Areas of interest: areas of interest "Suning.com (North Second Ring Store)"
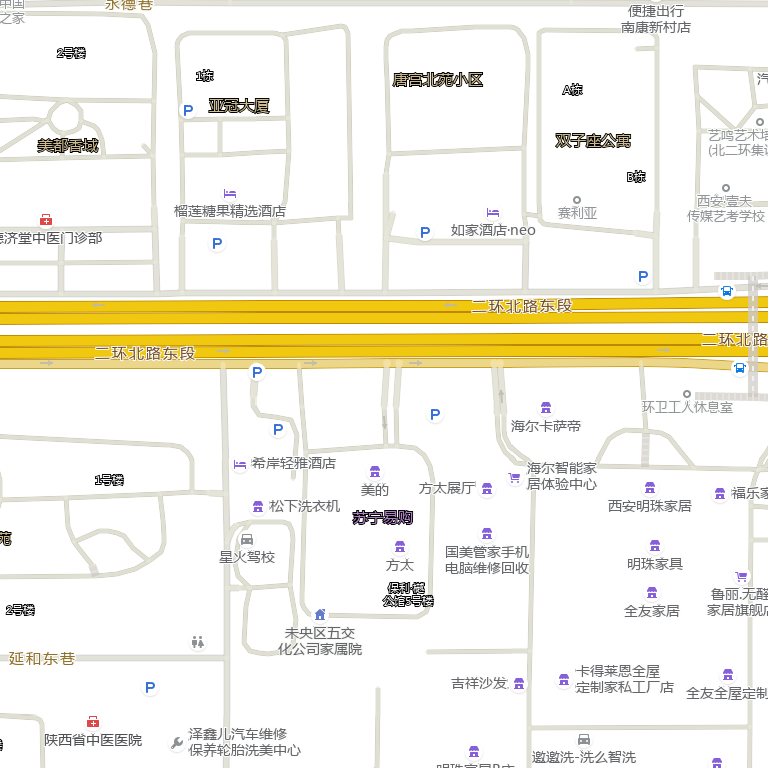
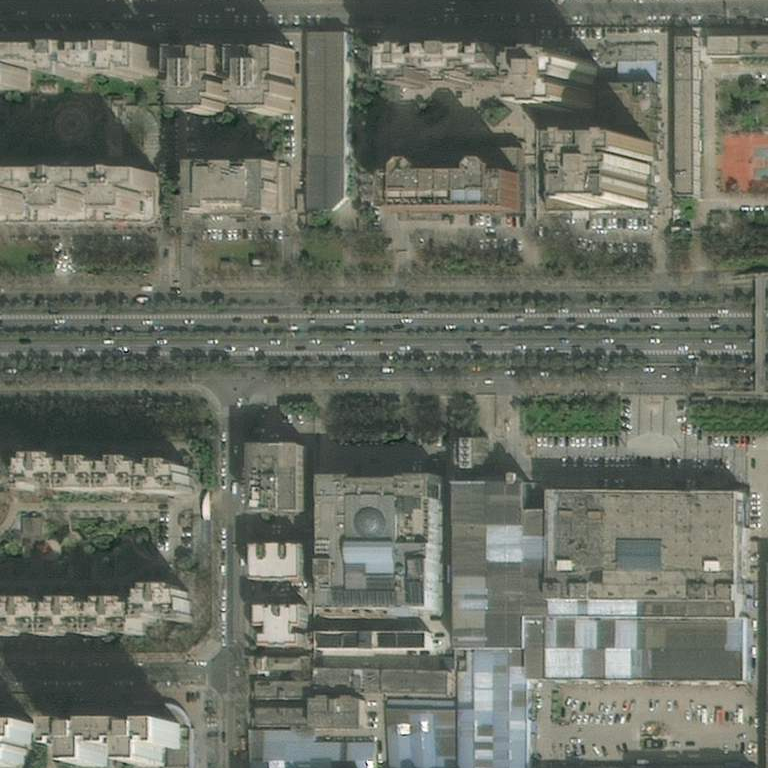